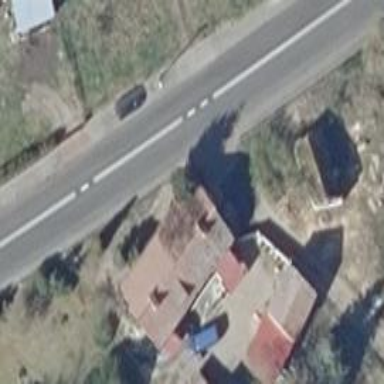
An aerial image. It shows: Residential building.